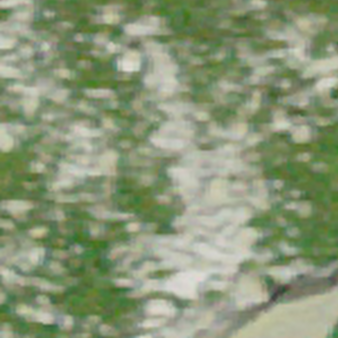
Label: other